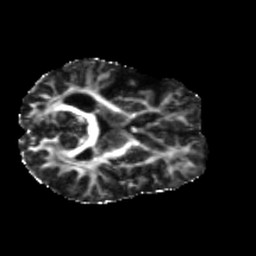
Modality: FA
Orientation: axial
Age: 46
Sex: male
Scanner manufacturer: siemens
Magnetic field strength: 3 T
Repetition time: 5.47 s
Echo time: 0.0854 s